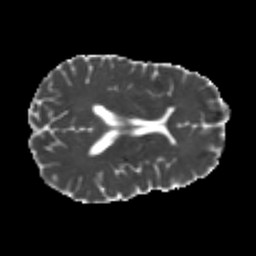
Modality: MD
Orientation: axial
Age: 26
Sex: male
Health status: healthy
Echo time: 0.074 s